Question: When Archiving the project for Enterprise Distribution I'm getting an error "'Realm/Realm.h' file not found" .
Screenshot:

Realm works fine both on simulator and devices when I run it. But the problem is when Archive the project.
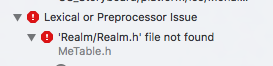
Answer: thanks for your answers. my problem is solved. But I'm very sorry that, I can't remember now how I was able to fix it. Most probably I had to do a "pod update" and i didn't override any settings from pods.xcodeproj to my main app .xcodeproj, I used "$(inherited)" as cocoapods suggested in command line. Cheers.